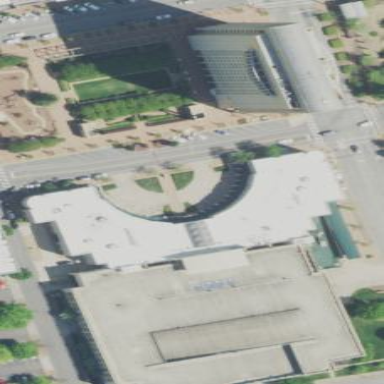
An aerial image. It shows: Office building.